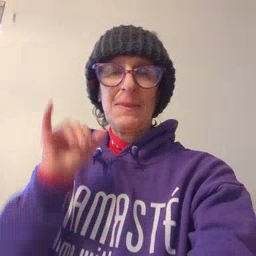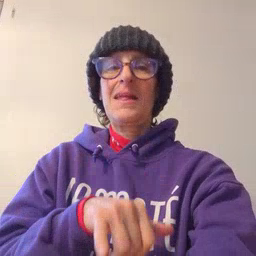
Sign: that